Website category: university
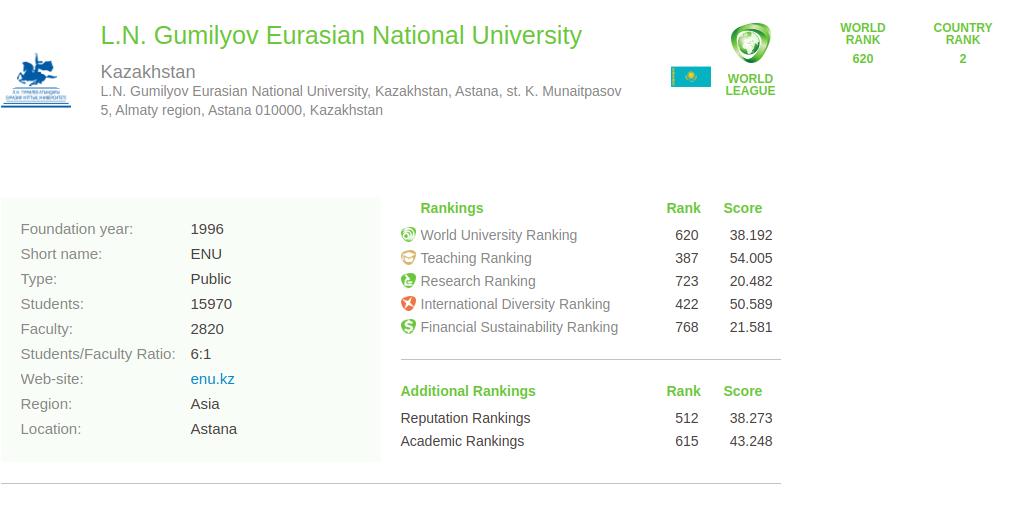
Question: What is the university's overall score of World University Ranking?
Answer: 38.192

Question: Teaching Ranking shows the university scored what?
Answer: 54.005

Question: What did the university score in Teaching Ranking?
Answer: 54.005

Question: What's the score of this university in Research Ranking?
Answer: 20.482

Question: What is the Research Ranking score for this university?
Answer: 20.482

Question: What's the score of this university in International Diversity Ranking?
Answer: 50.589

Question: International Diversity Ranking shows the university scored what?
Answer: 50.589

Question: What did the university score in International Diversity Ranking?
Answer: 50.589

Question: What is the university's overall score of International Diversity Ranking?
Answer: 50.589

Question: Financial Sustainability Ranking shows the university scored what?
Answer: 21.581

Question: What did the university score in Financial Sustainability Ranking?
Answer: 21.581

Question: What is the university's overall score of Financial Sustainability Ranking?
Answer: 21.581

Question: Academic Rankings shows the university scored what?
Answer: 43.248

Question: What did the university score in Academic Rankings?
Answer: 43.248

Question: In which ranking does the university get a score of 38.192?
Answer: World University Ranking

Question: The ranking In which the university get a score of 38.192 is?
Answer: World University Ranking

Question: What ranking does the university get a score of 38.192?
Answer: World University Ranking

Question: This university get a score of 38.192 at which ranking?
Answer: World University Ranking

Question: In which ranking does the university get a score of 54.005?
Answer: Teaching Ranking

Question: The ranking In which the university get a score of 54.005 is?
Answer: Teaching Ranking

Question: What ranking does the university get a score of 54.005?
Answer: Teaching Ranking

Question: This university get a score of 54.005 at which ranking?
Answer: Teaching Ranking

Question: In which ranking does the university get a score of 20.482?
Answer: Research Ranking

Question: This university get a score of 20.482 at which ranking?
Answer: Research Ranking

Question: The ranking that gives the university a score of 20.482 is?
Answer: Research Ranking

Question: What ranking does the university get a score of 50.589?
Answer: International Diversity Ranking

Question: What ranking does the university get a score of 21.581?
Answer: Financial Sustainability Ranking

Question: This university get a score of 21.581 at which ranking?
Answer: Financial Sustainability Ranking

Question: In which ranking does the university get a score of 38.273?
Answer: Reputation Rankings

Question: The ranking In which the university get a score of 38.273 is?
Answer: Reputation Rankings

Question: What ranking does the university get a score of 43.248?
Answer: Academic Rankings

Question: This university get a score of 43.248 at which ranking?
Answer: Academic Rankings

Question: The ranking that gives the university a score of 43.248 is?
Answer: Academic Rankings